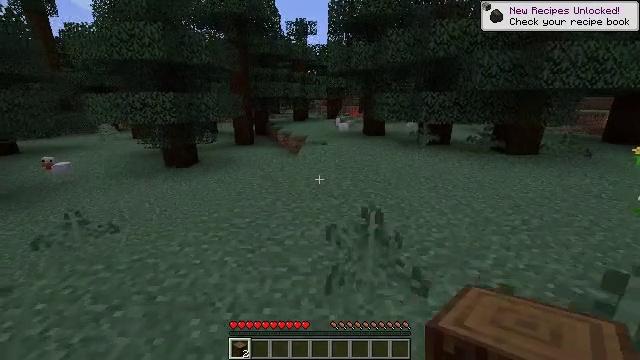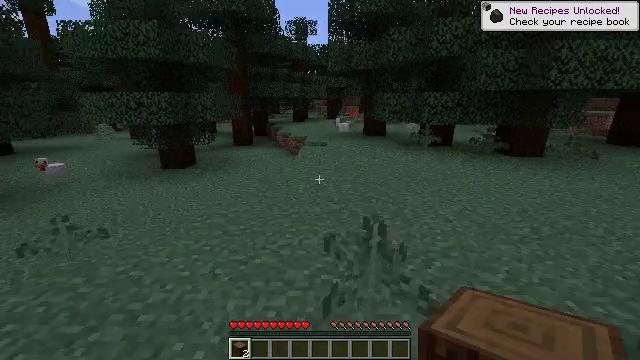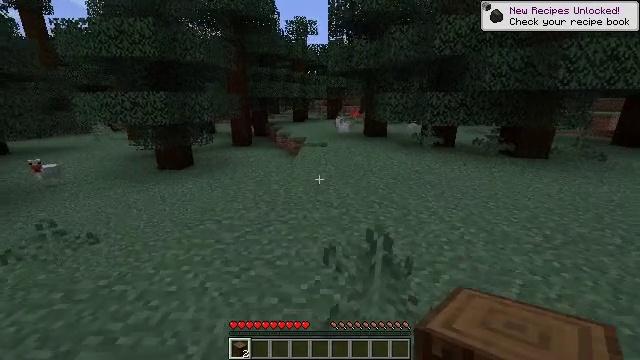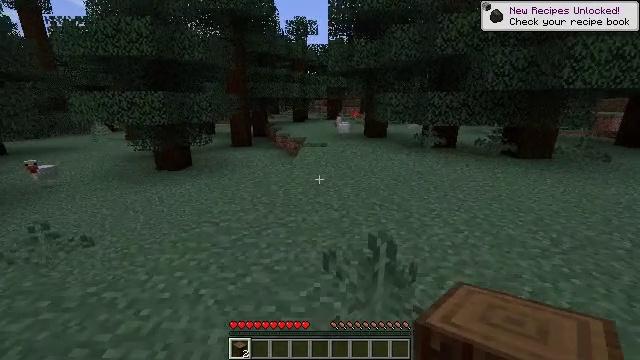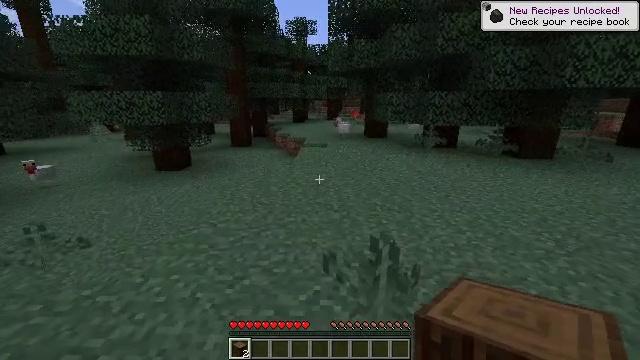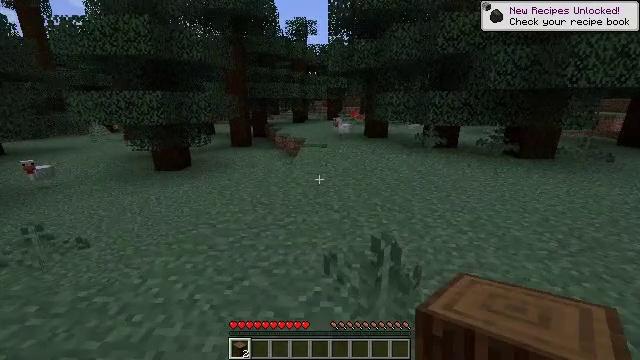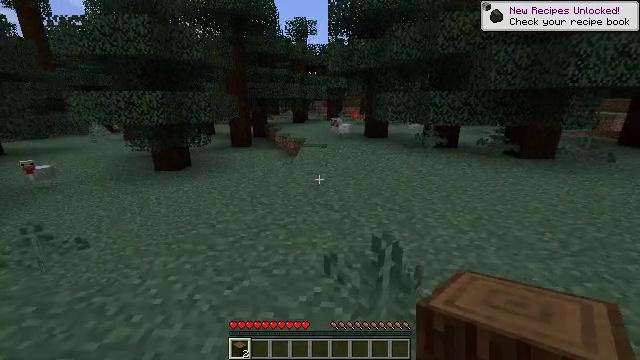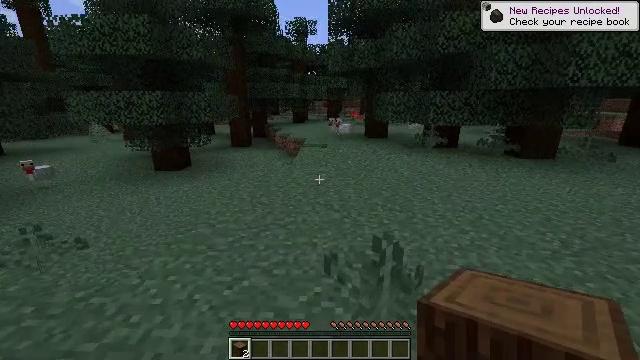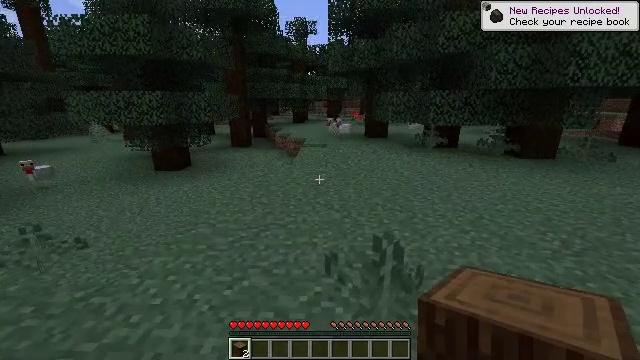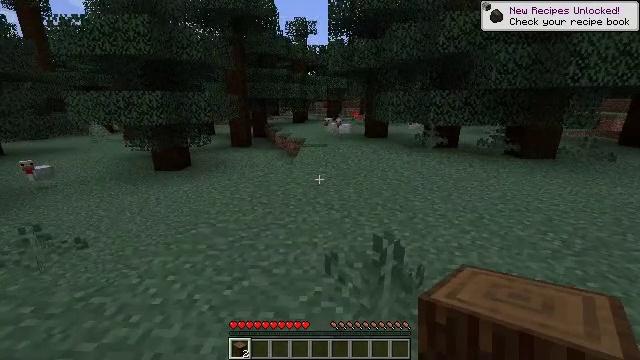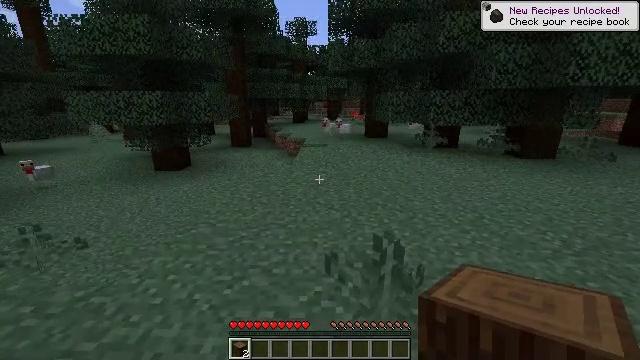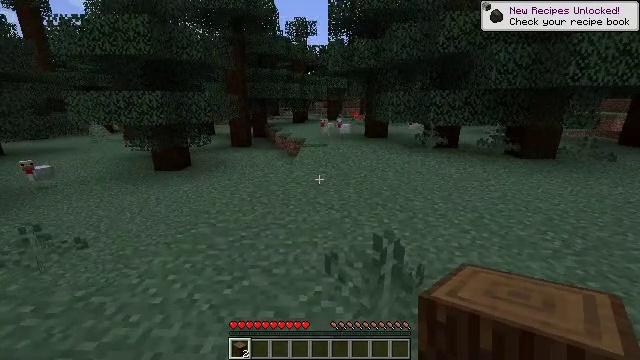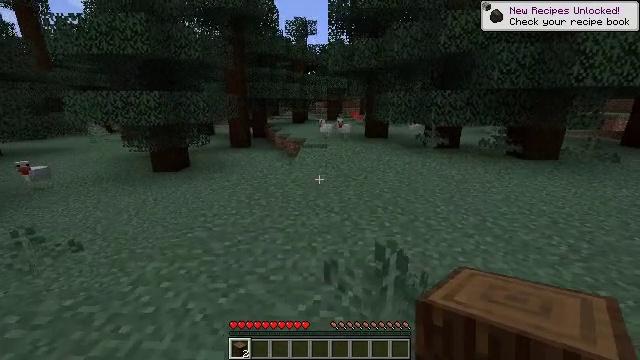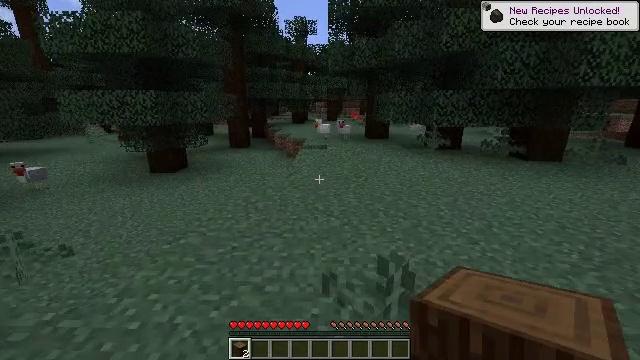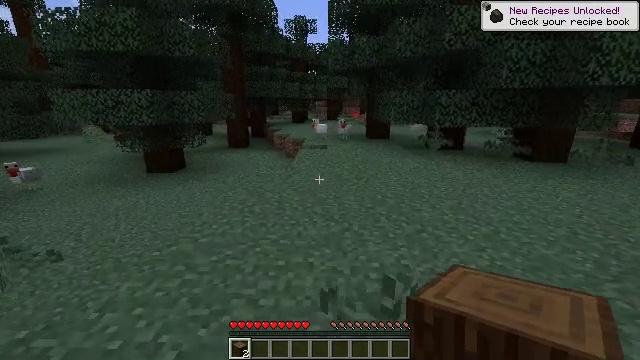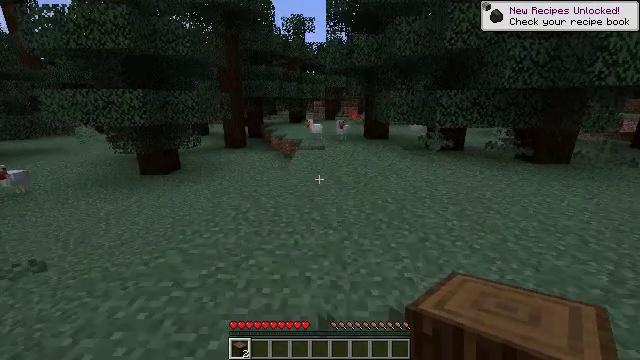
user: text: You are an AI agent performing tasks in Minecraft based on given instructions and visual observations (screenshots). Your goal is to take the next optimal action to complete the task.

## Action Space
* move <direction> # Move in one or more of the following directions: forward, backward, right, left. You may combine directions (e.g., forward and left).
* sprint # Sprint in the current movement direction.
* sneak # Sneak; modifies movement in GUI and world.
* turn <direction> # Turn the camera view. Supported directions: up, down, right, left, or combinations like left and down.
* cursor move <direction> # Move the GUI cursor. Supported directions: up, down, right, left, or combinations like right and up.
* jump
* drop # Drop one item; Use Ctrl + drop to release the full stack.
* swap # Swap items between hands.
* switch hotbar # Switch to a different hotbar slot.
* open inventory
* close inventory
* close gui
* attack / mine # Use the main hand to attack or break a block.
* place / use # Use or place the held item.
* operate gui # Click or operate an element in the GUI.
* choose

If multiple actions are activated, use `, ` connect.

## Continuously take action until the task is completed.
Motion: motion action
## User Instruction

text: Craft planks from spruce logs.
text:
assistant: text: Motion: move forward
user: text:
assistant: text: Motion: no_op
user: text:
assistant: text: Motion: no_op
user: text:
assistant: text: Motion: no_op
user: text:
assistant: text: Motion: no_op
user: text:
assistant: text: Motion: no_op
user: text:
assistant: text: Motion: no_op
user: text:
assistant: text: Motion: no_op
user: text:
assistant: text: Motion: no_op
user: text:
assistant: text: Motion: no_op
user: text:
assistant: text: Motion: move forward
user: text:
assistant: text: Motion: move forward
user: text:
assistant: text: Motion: move forward
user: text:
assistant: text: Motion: move forward
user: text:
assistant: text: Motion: move forward
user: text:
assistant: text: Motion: move forward, turn right
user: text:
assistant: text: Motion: move forward, turn right
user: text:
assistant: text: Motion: move forward
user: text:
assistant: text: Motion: move forward
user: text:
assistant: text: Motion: move forward
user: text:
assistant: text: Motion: no_op
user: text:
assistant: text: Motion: no_op
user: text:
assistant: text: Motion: no_op
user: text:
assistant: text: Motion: no_op
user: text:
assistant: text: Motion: no_op
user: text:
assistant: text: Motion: no_op
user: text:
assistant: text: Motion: no_op
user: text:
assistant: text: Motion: no_op
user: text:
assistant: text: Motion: no_op
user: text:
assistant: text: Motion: no_op